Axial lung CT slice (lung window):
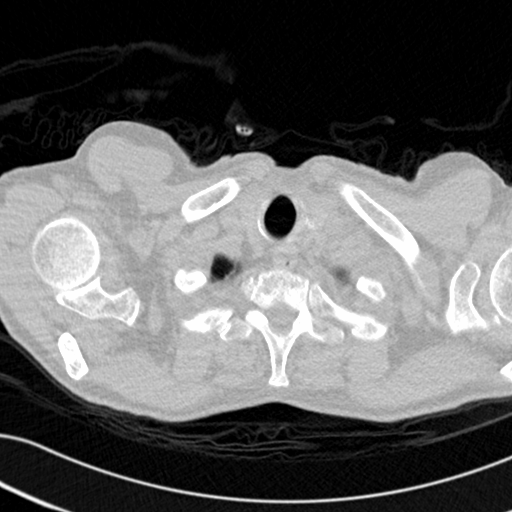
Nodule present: no